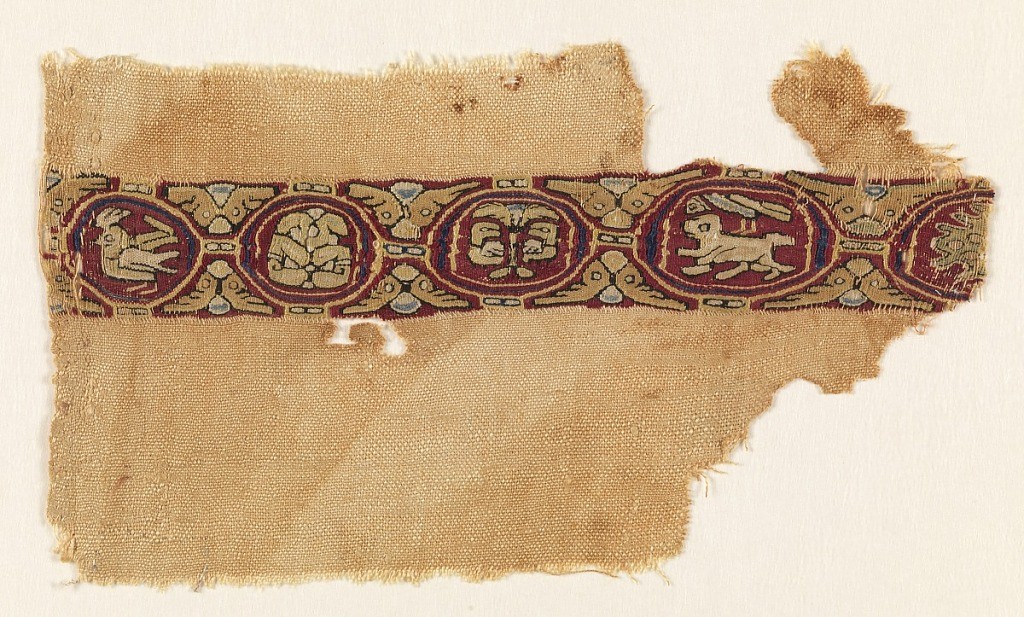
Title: Band
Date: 3rd century
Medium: linen, wool Technique: S-spun plain weave linen with S-spun wool supplementary weft (brocaded)
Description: Fragment with four complete medallions and interstices filled with triangular forms. Motifs are bird, animal and plant forms.